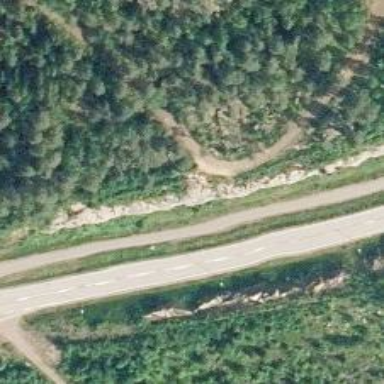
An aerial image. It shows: Asphalt cycleway.